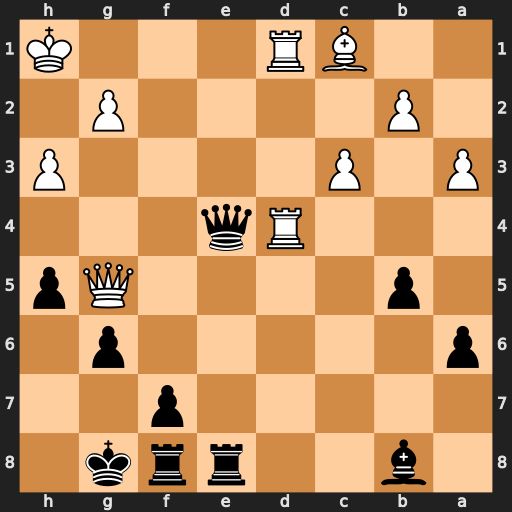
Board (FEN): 1b2rrk1/5p2/p5p1/1p4Qp/3Rq3/P1P4P/1P4P1/2BR3K
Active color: b
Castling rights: -
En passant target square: -
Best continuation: Qe1+ Rxe1 Rxe1#